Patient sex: M
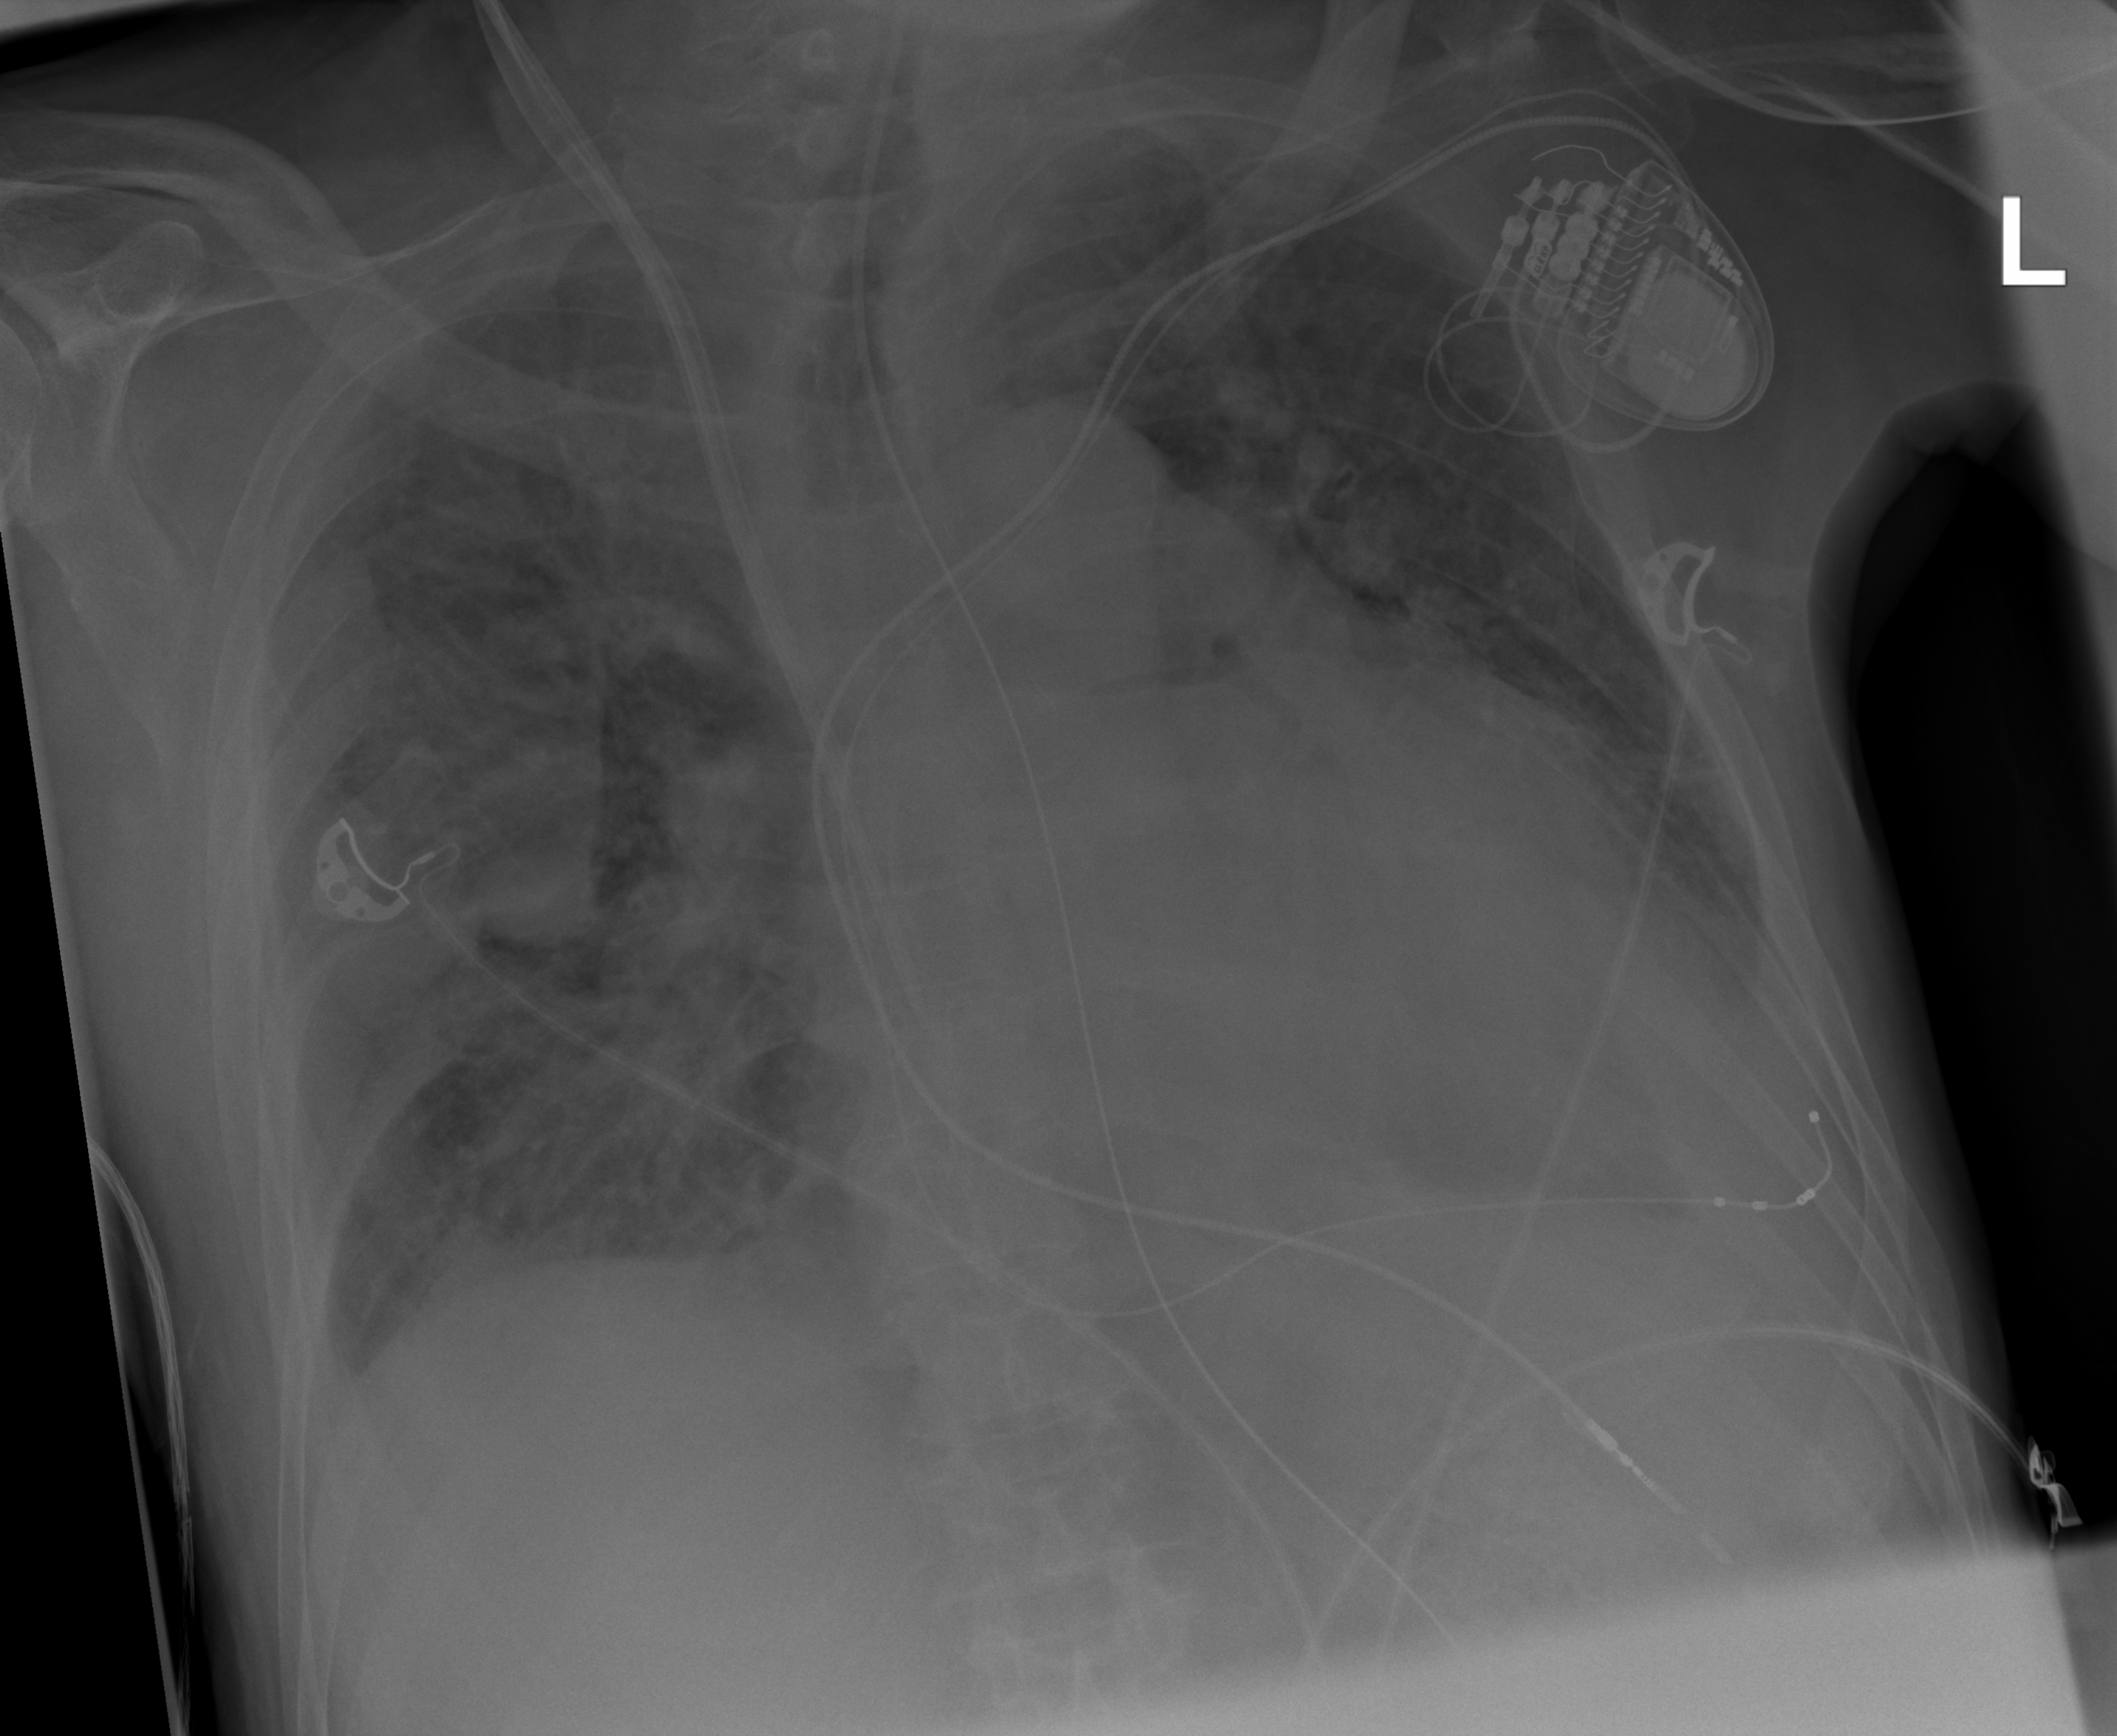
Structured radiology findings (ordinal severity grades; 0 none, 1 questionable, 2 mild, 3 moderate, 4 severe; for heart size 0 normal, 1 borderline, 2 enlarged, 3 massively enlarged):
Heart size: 3
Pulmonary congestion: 3
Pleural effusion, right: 2
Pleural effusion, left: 2
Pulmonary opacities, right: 3
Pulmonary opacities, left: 3
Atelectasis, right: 0
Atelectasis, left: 2